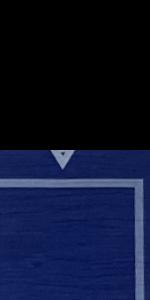
Label: Empty